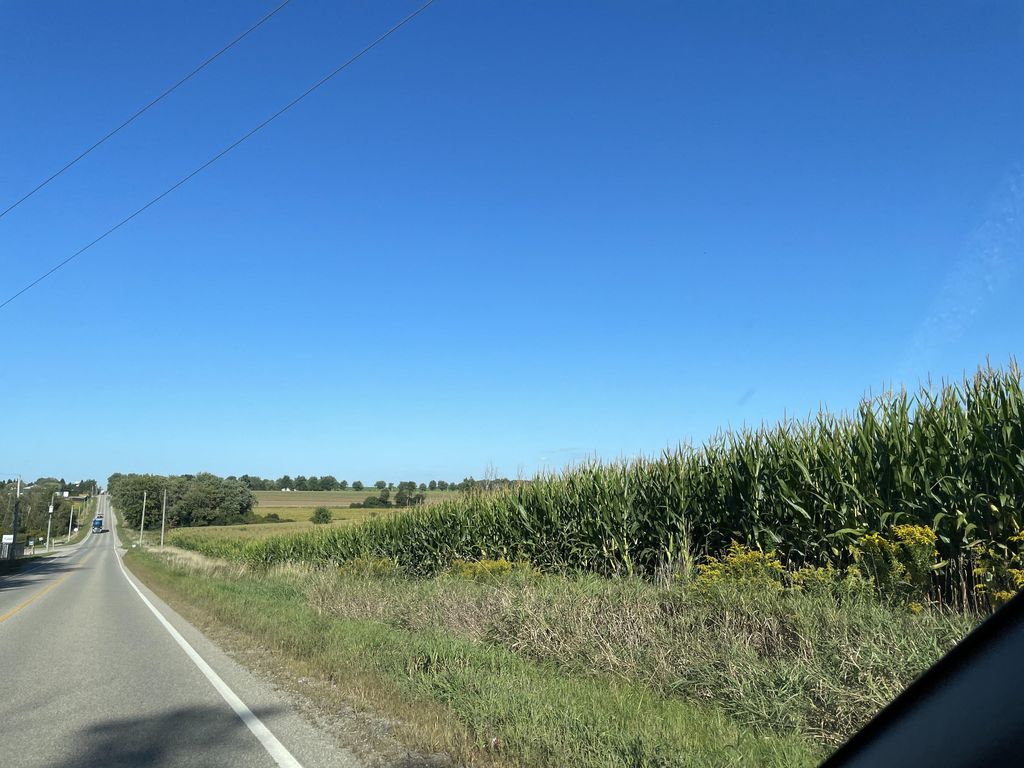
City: kitchener-waterloo